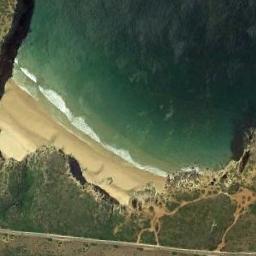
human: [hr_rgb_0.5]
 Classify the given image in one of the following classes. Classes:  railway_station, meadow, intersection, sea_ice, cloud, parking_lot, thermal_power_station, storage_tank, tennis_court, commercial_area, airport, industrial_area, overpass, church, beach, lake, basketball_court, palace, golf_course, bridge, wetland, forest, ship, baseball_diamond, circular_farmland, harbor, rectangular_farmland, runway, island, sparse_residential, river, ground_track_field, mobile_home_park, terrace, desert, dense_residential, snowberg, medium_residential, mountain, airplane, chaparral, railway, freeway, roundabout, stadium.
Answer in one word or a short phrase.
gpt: beach